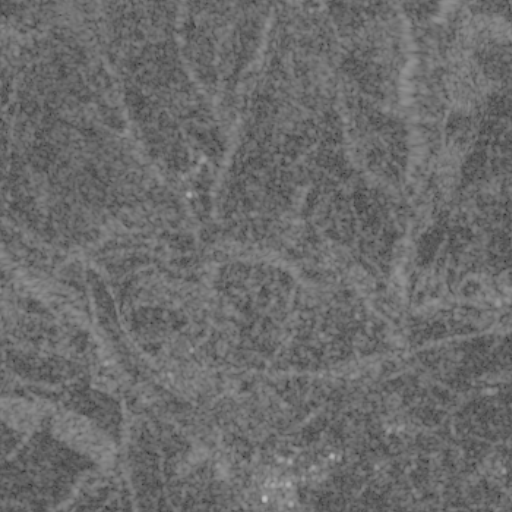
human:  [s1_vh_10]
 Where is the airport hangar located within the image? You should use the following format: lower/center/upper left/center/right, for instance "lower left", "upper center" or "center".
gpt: The airport hangar is located in the lower center of the image.
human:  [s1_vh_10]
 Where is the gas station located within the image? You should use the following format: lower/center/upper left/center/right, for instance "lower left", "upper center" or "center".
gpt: The gas station is located in the lower center of the image.
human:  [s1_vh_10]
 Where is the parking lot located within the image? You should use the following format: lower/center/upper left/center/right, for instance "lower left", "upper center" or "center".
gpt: The parking lot is located in the upper center of the image.
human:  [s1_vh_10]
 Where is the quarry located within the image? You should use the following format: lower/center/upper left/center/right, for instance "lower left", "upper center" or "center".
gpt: The quarry is located in the lower center of the image.
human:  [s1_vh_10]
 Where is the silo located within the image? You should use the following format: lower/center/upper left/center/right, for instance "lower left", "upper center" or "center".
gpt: The silo is located in the lower center of the image.
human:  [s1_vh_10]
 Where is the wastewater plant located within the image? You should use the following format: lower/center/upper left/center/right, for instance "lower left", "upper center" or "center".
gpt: The wastewater plant is located in the lower center of the image.
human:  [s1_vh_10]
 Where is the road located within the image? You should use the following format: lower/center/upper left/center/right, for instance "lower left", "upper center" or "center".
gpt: There is no road in the image.

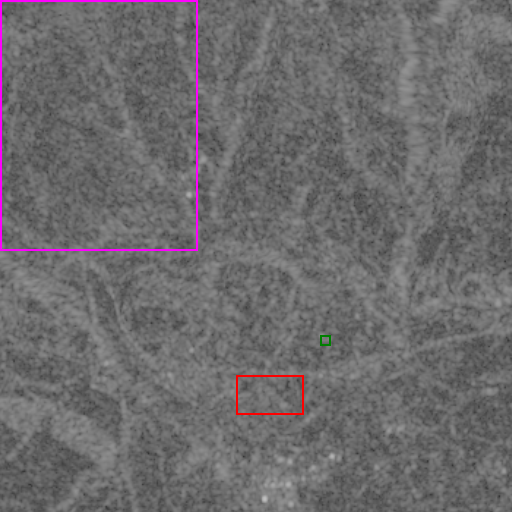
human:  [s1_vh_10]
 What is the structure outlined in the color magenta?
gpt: The structure outlined in magenta is a crop field.
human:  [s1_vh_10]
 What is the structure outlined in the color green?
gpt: The structure outlined in green is a gas station.
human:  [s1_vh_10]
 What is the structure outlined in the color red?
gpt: The structure outlined in red is a quarry.
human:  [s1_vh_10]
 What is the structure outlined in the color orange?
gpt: There is no orange outline.